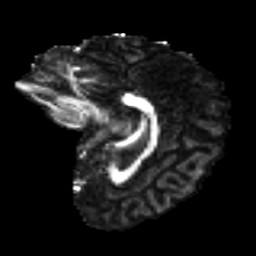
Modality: FA
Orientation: sagittal
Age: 32
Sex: female
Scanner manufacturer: ge
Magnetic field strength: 3 T
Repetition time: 7.8 s
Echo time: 0.0606 s